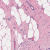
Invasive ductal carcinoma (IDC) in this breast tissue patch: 0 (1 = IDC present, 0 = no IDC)